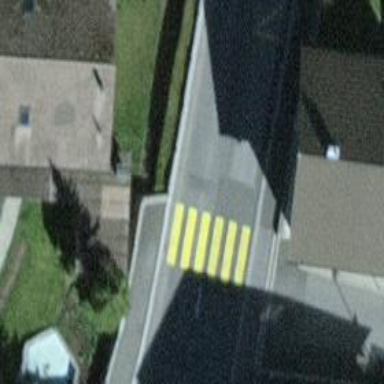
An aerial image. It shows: Uncontrolled crossing on the road.